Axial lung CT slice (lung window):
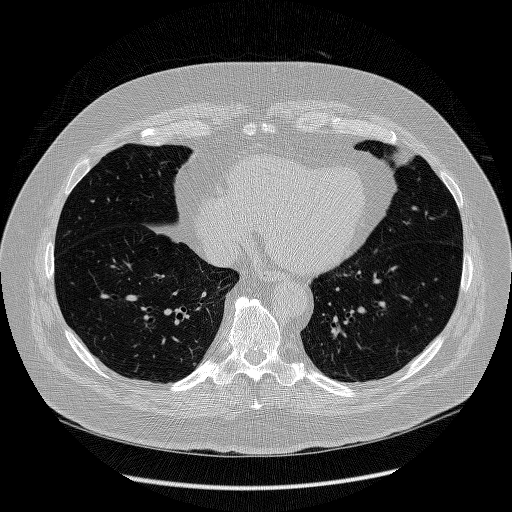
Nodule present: no